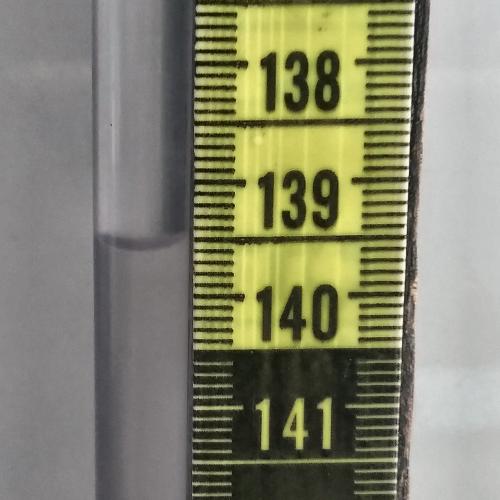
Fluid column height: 139.6 cm